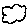
Label: cloud